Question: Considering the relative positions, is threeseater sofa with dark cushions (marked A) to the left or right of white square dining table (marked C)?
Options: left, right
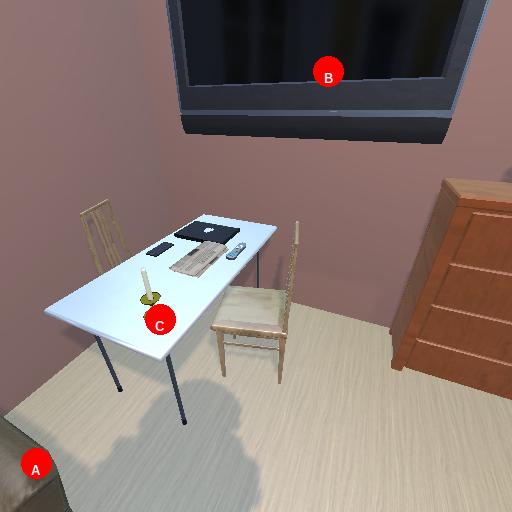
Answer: left